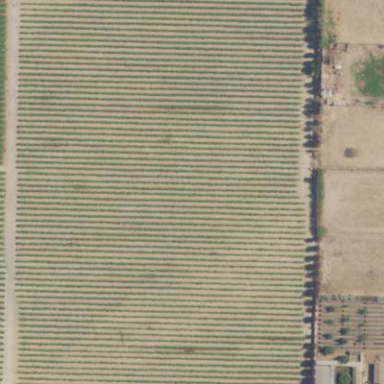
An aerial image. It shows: Beautiful vineyard in the countryside.